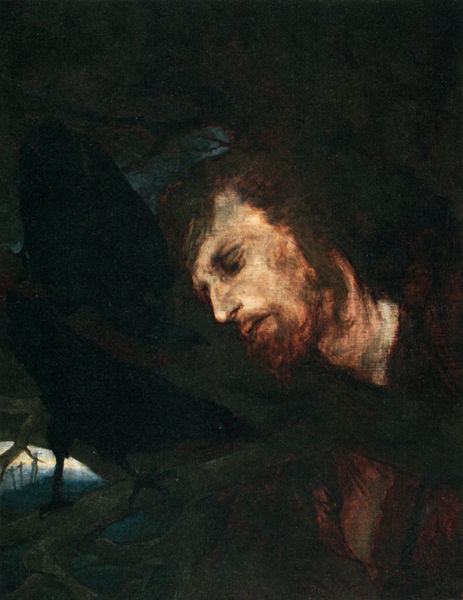
Titel: Judas Ischarioth
Künstler: Gabriel von Max
Standort: Prag
Institution: Nationalgalerie
Schlagwörter: baum, blau, dunkel, gemälde, haut, himmel, kopf, mann, schatten, schlaf, vogel, wolken, grün, landschaft, äste, ausschnitt, braun, brust, fenster, frisur, hell, holz, hut, licht, mund, nacht, nase, profil, schwarz, weiss, blick, rot, weg, malerei, bart, hemd, mütze, augen, gesicht, inkarnat, kragen, mensch, tod, tot, vollbart, hals, portrait, porträt, öl, ast, horizont, hügel, sonnenaufgang, stamm, vögel, zweige, pastos, sonne, haare, kontrast, lippen, rechts, rosa, traurig, wald, liegen, schlafen, ölgemälde, duktus, detail, oberkörper, geschlossen, geneigt, rothaarig, blut, düsternis, krank, kreuz, soldat, friedhof, krallen, beten, kreuze, dukel, christus, jesus, kreuzigung, sterben, leid, leiden, geäst, unfall, ständer, hell-dunkel-kontrast, himel, rabe, hoffnung, raben, erlösung, sterbend, kruez, golgotha, passion, krähe, judas, golgatha, kreuzweg, blatter, äaste, hingrund, jesus dunkel, gewalnd, gethsemani